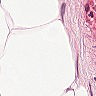
Metastatic tissue present: no